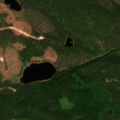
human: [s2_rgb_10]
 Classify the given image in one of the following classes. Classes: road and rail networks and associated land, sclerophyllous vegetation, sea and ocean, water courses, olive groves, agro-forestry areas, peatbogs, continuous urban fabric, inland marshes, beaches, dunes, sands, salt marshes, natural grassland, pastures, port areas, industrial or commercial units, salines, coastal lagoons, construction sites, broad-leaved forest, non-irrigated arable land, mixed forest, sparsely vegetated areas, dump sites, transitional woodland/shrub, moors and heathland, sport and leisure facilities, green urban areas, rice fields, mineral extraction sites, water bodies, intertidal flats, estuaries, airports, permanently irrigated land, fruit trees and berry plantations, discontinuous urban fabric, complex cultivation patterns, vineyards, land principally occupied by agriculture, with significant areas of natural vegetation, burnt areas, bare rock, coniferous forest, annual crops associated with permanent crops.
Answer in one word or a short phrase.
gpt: coniferous forest, transitional woodland/shrub